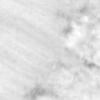
Label: no_change